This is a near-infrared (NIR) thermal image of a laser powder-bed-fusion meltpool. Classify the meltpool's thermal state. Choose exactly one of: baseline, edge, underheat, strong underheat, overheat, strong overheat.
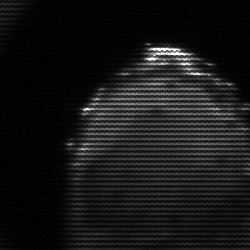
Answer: edge